Question: Here is a dummy demo <URL> .
Basically I created a list filled with "names" and I need to get the text of the element that is selected.
However when I click on an item from the list, I get the same "innerHTML" for all the users.
Is my approach even possible? or is there a better way to do it using Angular?
Thanks
My Code:
Index.html (body)
'''
<body ng-app="app" ng-controller="MyCtrl">
<ion-pane>
<ion-header-bar class="bar-stable">
<h1 class="title">Awesome App</h1>
</ion-header-bar>
<ion-content>
<div class="list">
<a class="item" ng-repeat="name in names" id="userId" ng-click="click()">
{{name.name}}
</a>
</div>
</ion-content>
</ion-pane>
'''
app.js
'''
angular.module('app', ['ionic'])
.controller('MyCtrl', function ($scope) {
$scope.names = [
{name: "Phillip"},
{name: "Jane"},
{name: "Marcos"},
{name: "Thomas"}
]
$scope.click = function () {
var selectedUser = document.getElementById("userId").innerHTML;
alert("You selected " + selectedUser);
}
})
'''
---
Update
How my data actually looks.

'''
<ion-content>
<div class="list">
<a class="item"
ng-repeat="friend in friends"
ng-click="selectedUser(friend)">
{{friend._serverData.following}}
</a>
</div>
</ion-content>
'''
Form this list Im trying to somehow get the "text" of an item when clicked (selected).
My JS
'''
$scope.selectedUser = function (friend) {
alert(friend.friend);
}
'''
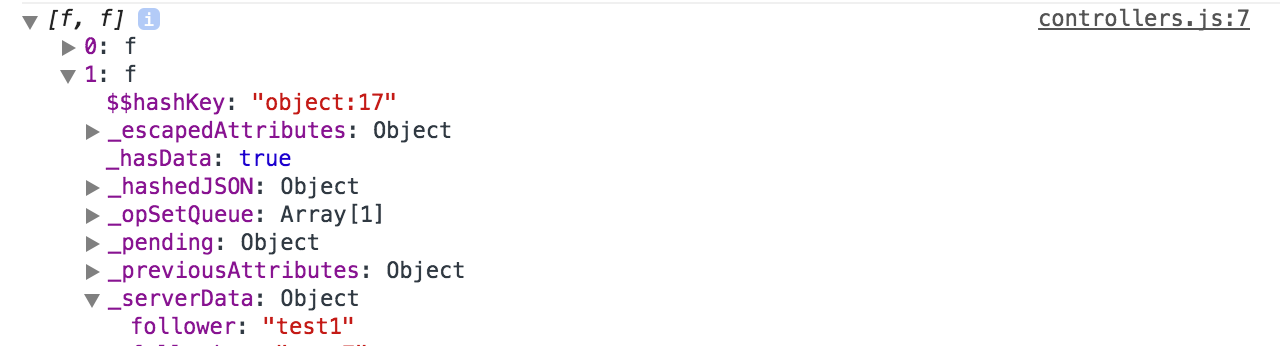
Answer: I had a look at your code and realized that it need to be changed as follows
'''
<a class="item" ng-repeat="name in names" ng-click="click(name)">
{{name.name}}
</a>
'''
'''
$scope.click = function (name) {
alert("You selected : " + name.name);
}
'''
Here are the corrections
1. The anchor tag had id, which was getting repeated with every element in array and that is wrong. ID should be unique across entire DOM.
2. You dont need to have access to HTML elements to get the value. In your case the ng-click method can pass the reference of name object.
3. Simply access the name object inside JS function.